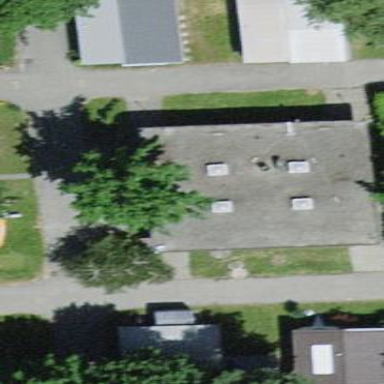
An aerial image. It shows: Building with toilets inside.